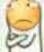
Label: emoji